Question: I have used the solution of the following question to pad NSString <URL>, but after adding this string to UITableViewCell the cell label wasn't padded correctly
here is the code i used for padding
'''
cell.textLabel.text = [NSString stringWithFormat:@"%@%@", [question stringByPaddingToLength:50
withString:@" "
startingAtIndex:0], answer];
'''
this is what i got when printing cell text on console
'''
(lldb) po cell.textLabel.text
Where was the NTD PSU installed 5
(lldb) po cell.textLabel.text
Estimate of cable run distance. 5
(lldb) po cell.textLabel.text
Uploaded Picture of NTD PSU Location. No
'''
but here is what i got in the table cell

any idea why there are difference?
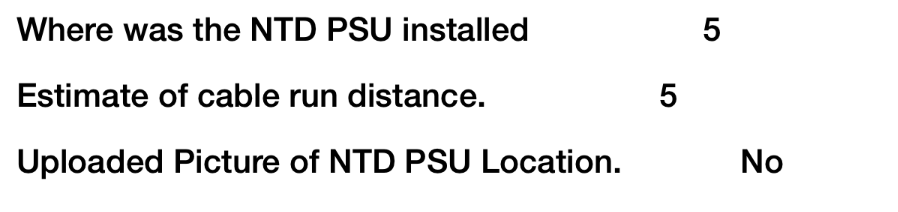
Answer: With the additional code you posted, I would break this out into two separate labels: the left-aligned text as one label and the right-aligned yes/no/number as another. This would allow you to achieve the effect you're after without having to worry about letter spacing.